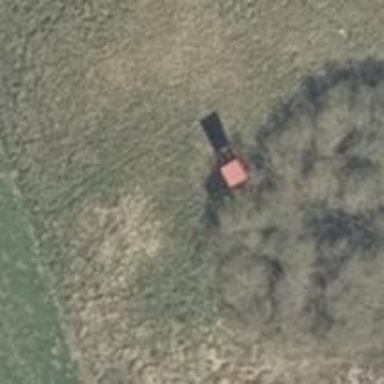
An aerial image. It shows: Hunting stand.